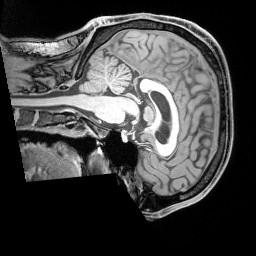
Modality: T1w
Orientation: sagittal
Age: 31
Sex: male
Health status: healthy
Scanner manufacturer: siemens
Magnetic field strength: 3 T
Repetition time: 1.65 s
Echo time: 0.00182 s